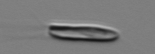
Label: Chrysochromulina